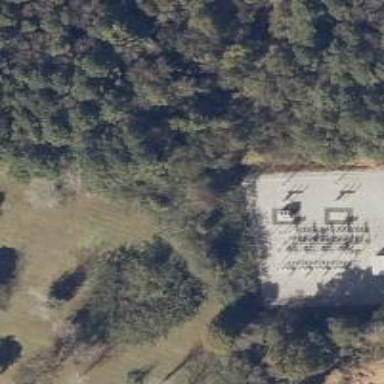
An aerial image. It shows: There is distribution substation enclosed by fence.